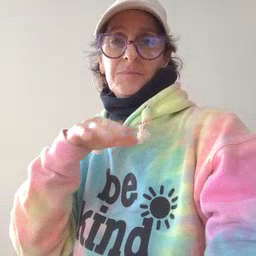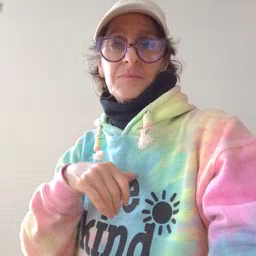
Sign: pool